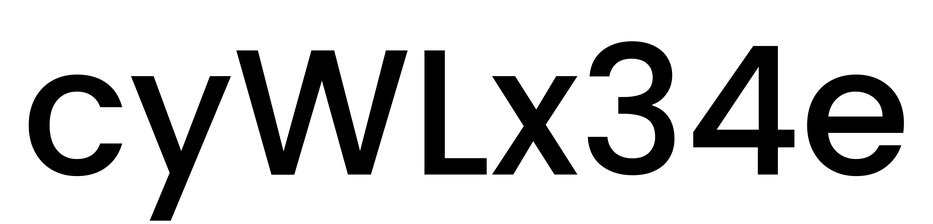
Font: Poppins-Medium